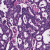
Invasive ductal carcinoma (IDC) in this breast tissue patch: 1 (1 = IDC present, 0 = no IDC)